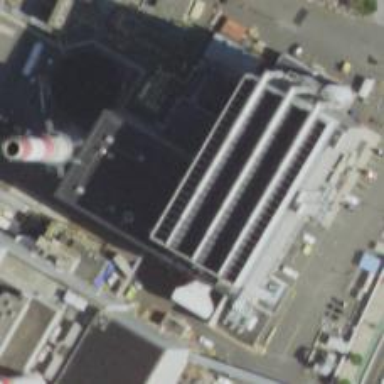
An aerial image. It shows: Generator powered by gas. It is combined cycle generator.